Interaction volume radius: 10 \u00c5
Interaction volume height: 20 \u00c5
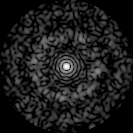
Disorder parameter: 0.8631